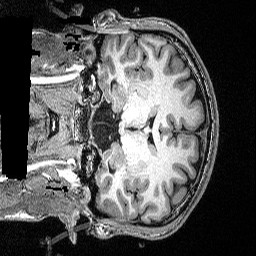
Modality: T1w
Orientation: coronal
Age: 26
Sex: male
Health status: healthy
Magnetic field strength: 3 T
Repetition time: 2.53 s
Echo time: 0.00331 s